Field crop: maize
Growth stage: 2
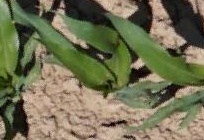
Species: maize